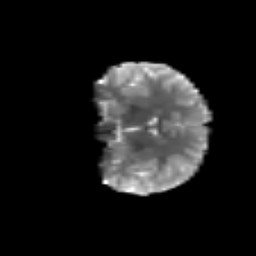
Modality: T2w
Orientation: coronal
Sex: female
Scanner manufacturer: siemens
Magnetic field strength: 3 T
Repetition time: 5 s
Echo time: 0.071 s